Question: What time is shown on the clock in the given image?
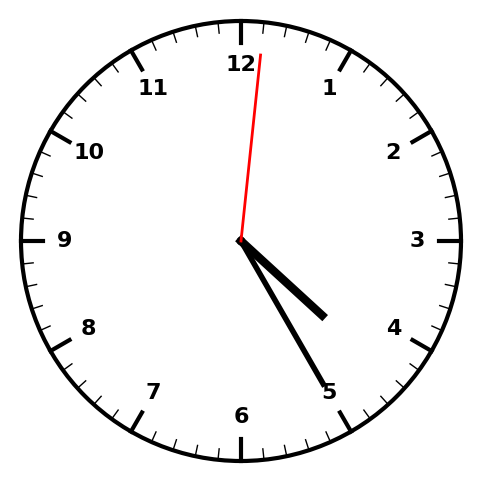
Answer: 04:25:01